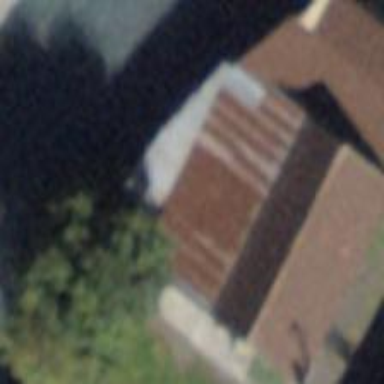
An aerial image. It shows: Barn.